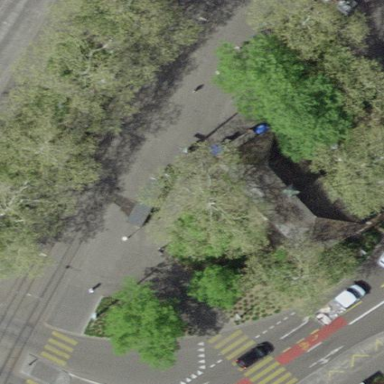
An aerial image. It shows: Tram platform with shelter. This is public transport platform for trams.